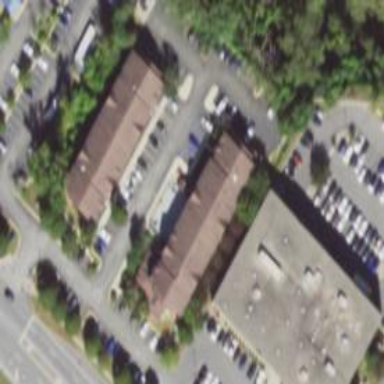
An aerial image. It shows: Hotel building.